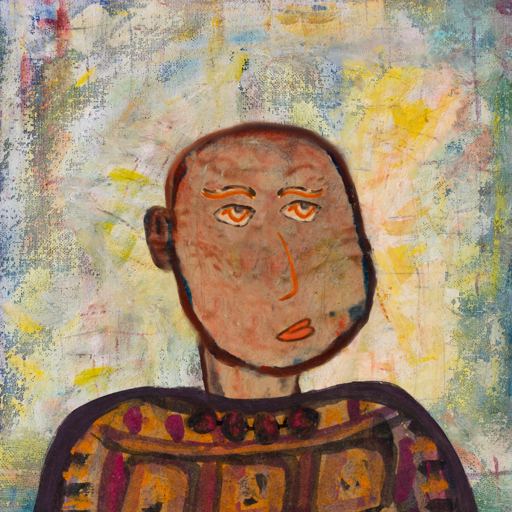
Background: Irani, Head And Neck Side: Orphan, Face Side: Experience, Bust: Doll, Hair Side: Blank, Head Accessory: Blank, Second Necklace: Blank, Necklace: Mosgoul, Baby: Blank